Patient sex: F
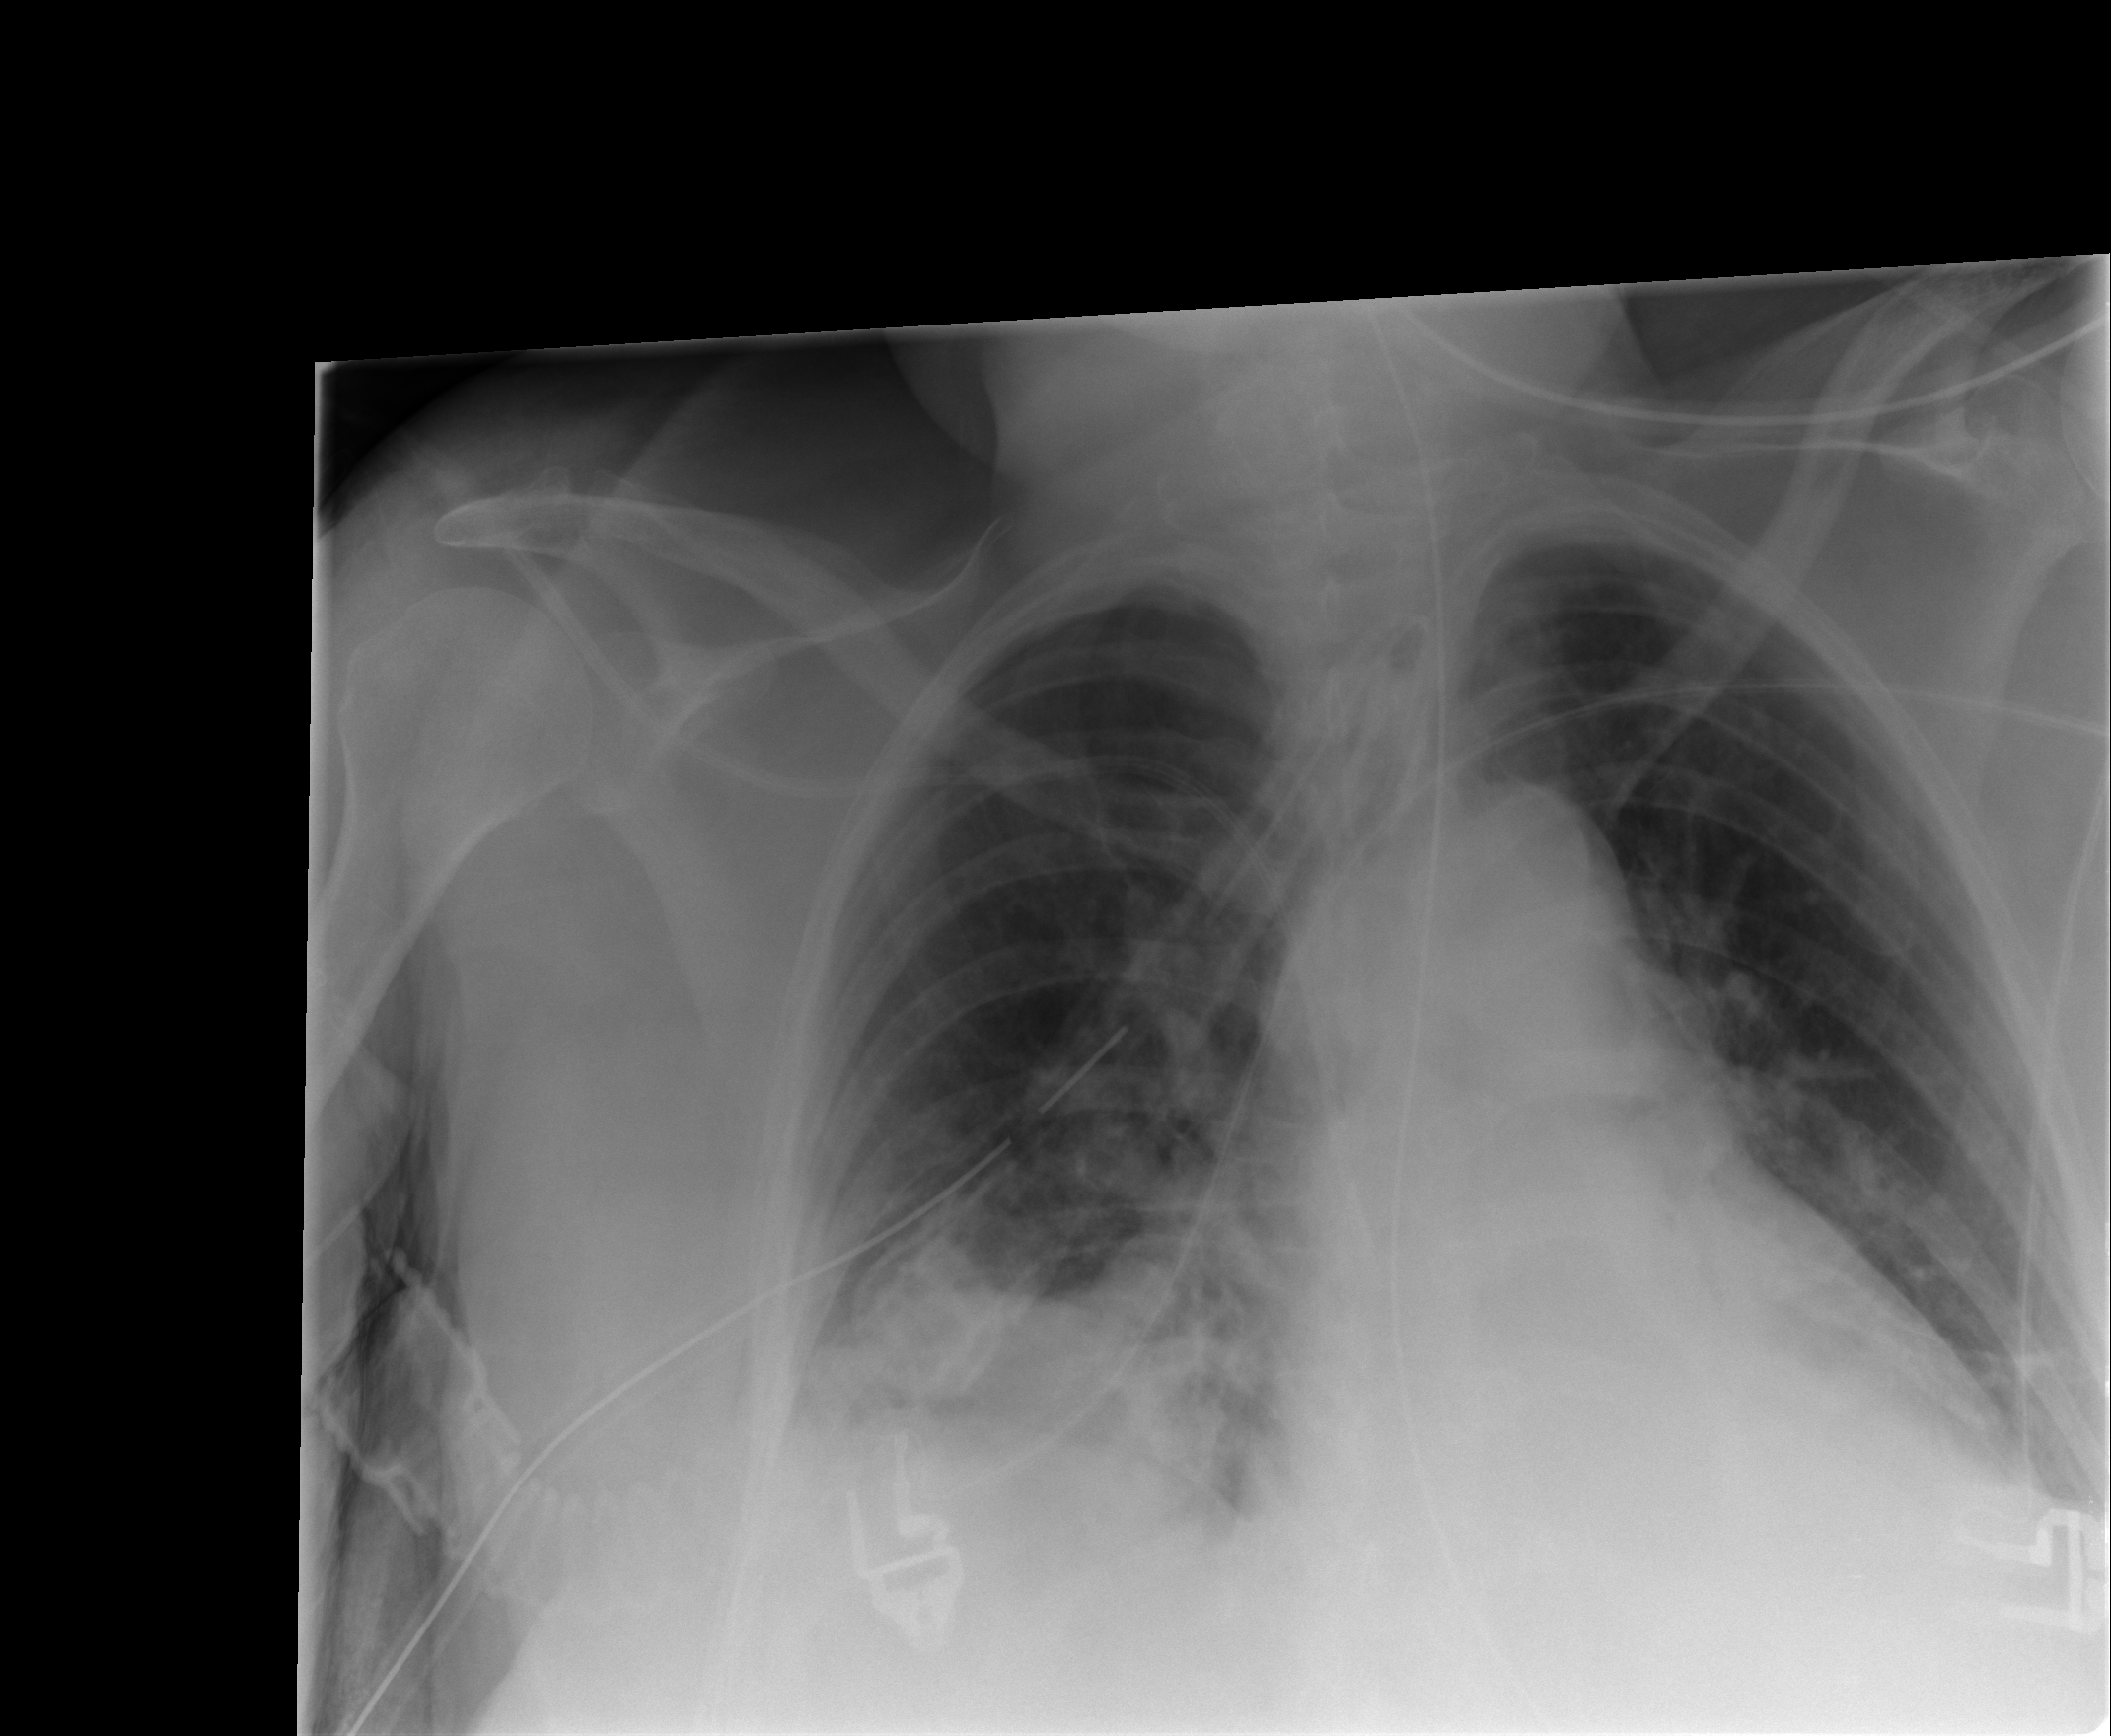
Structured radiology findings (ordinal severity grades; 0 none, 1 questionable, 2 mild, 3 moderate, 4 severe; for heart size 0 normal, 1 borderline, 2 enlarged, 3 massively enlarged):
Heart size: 2
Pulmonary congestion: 0
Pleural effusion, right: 2
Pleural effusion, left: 1
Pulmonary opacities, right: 2
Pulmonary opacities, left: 0
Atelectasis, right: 2
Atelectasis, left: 2